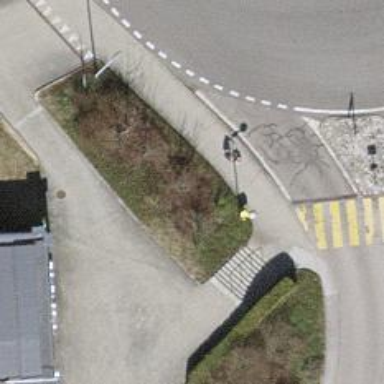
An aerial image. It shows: Post box.